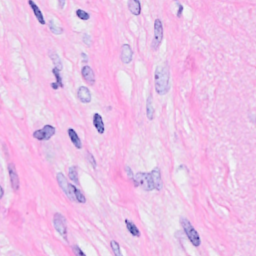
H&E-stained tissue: Breast